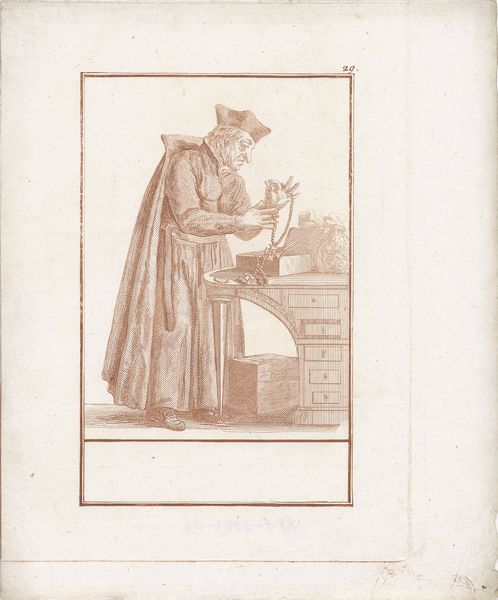
Titel: Monnik onderzoekt sieraden
Künstler: Jacob Gole
Standort: Amsterdam
Institution: Rijksmuseum
Schlagwörter: homme, manteau, interieur, chapeau, bijou, ceinture, profil, dessin, table, croix, profile, estampe, chaussure, meuble, bijoux, prêtre, chaîne, religieux, religieu